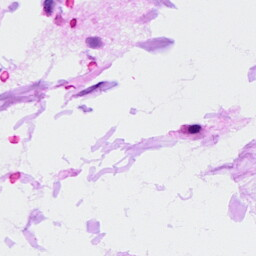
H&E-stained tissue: Ovarian